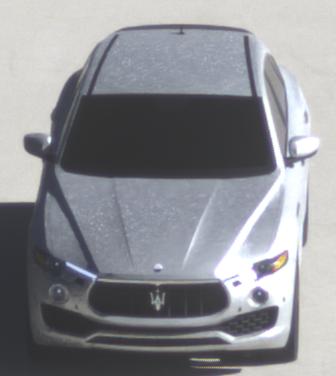
Make: Maserati
Model: Levante GT Hybrid
Detailed model: Levante
Model produced from: 2021/07
Model produced until: 2022/10
Doors: 4
Color: white
Road condition: dry road
Daytime: morning or afternoon
Contrast: high contrast